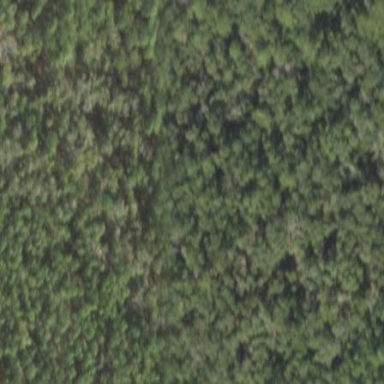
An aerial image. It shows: Mixed woodland with various types of leaves.